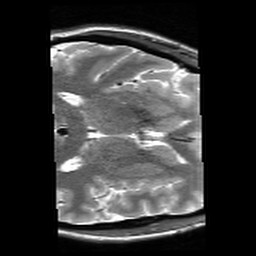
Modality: T2w
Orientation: axial
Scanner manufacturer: siemens
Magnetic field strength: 3 T
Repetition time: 9.86 s
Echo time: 0.05 s